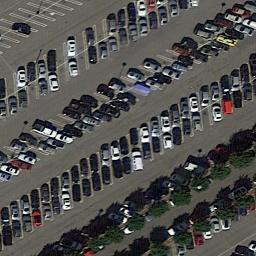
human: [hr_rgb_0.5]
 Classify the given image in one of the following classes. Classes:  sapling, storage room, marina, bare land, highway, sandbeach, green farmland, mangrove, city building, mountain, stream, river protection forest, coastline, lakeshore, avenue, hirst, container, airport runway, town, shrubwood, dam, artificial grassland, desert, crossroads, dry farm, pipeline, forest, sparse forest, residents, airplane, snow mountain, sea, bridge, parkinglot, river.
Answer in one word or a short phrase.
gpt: parkinglot